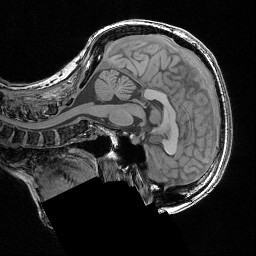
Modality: T1w
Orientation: sagittal
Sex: female
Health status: ill
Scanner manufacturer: siemens
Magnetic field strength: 3 T
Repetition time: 1.57 s
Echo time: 0.00342 s